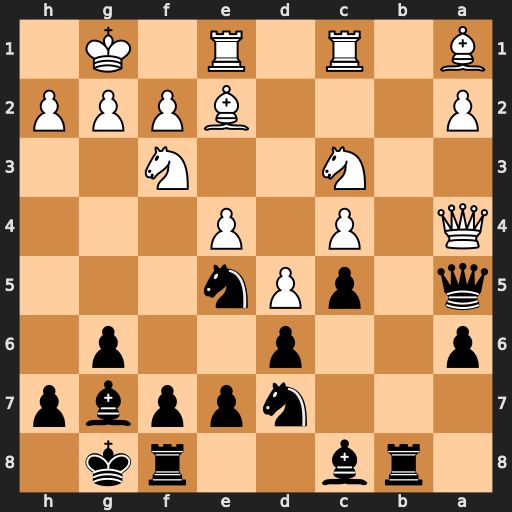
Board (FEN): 1rb2rk1/3nppbp/p2p2p1/q1pPn3/Q1P1P3/2N2N2/P3BPPP/B1R1R1K1
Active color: b
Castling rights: -
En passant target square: -
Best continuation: Nxf3+